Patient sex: M
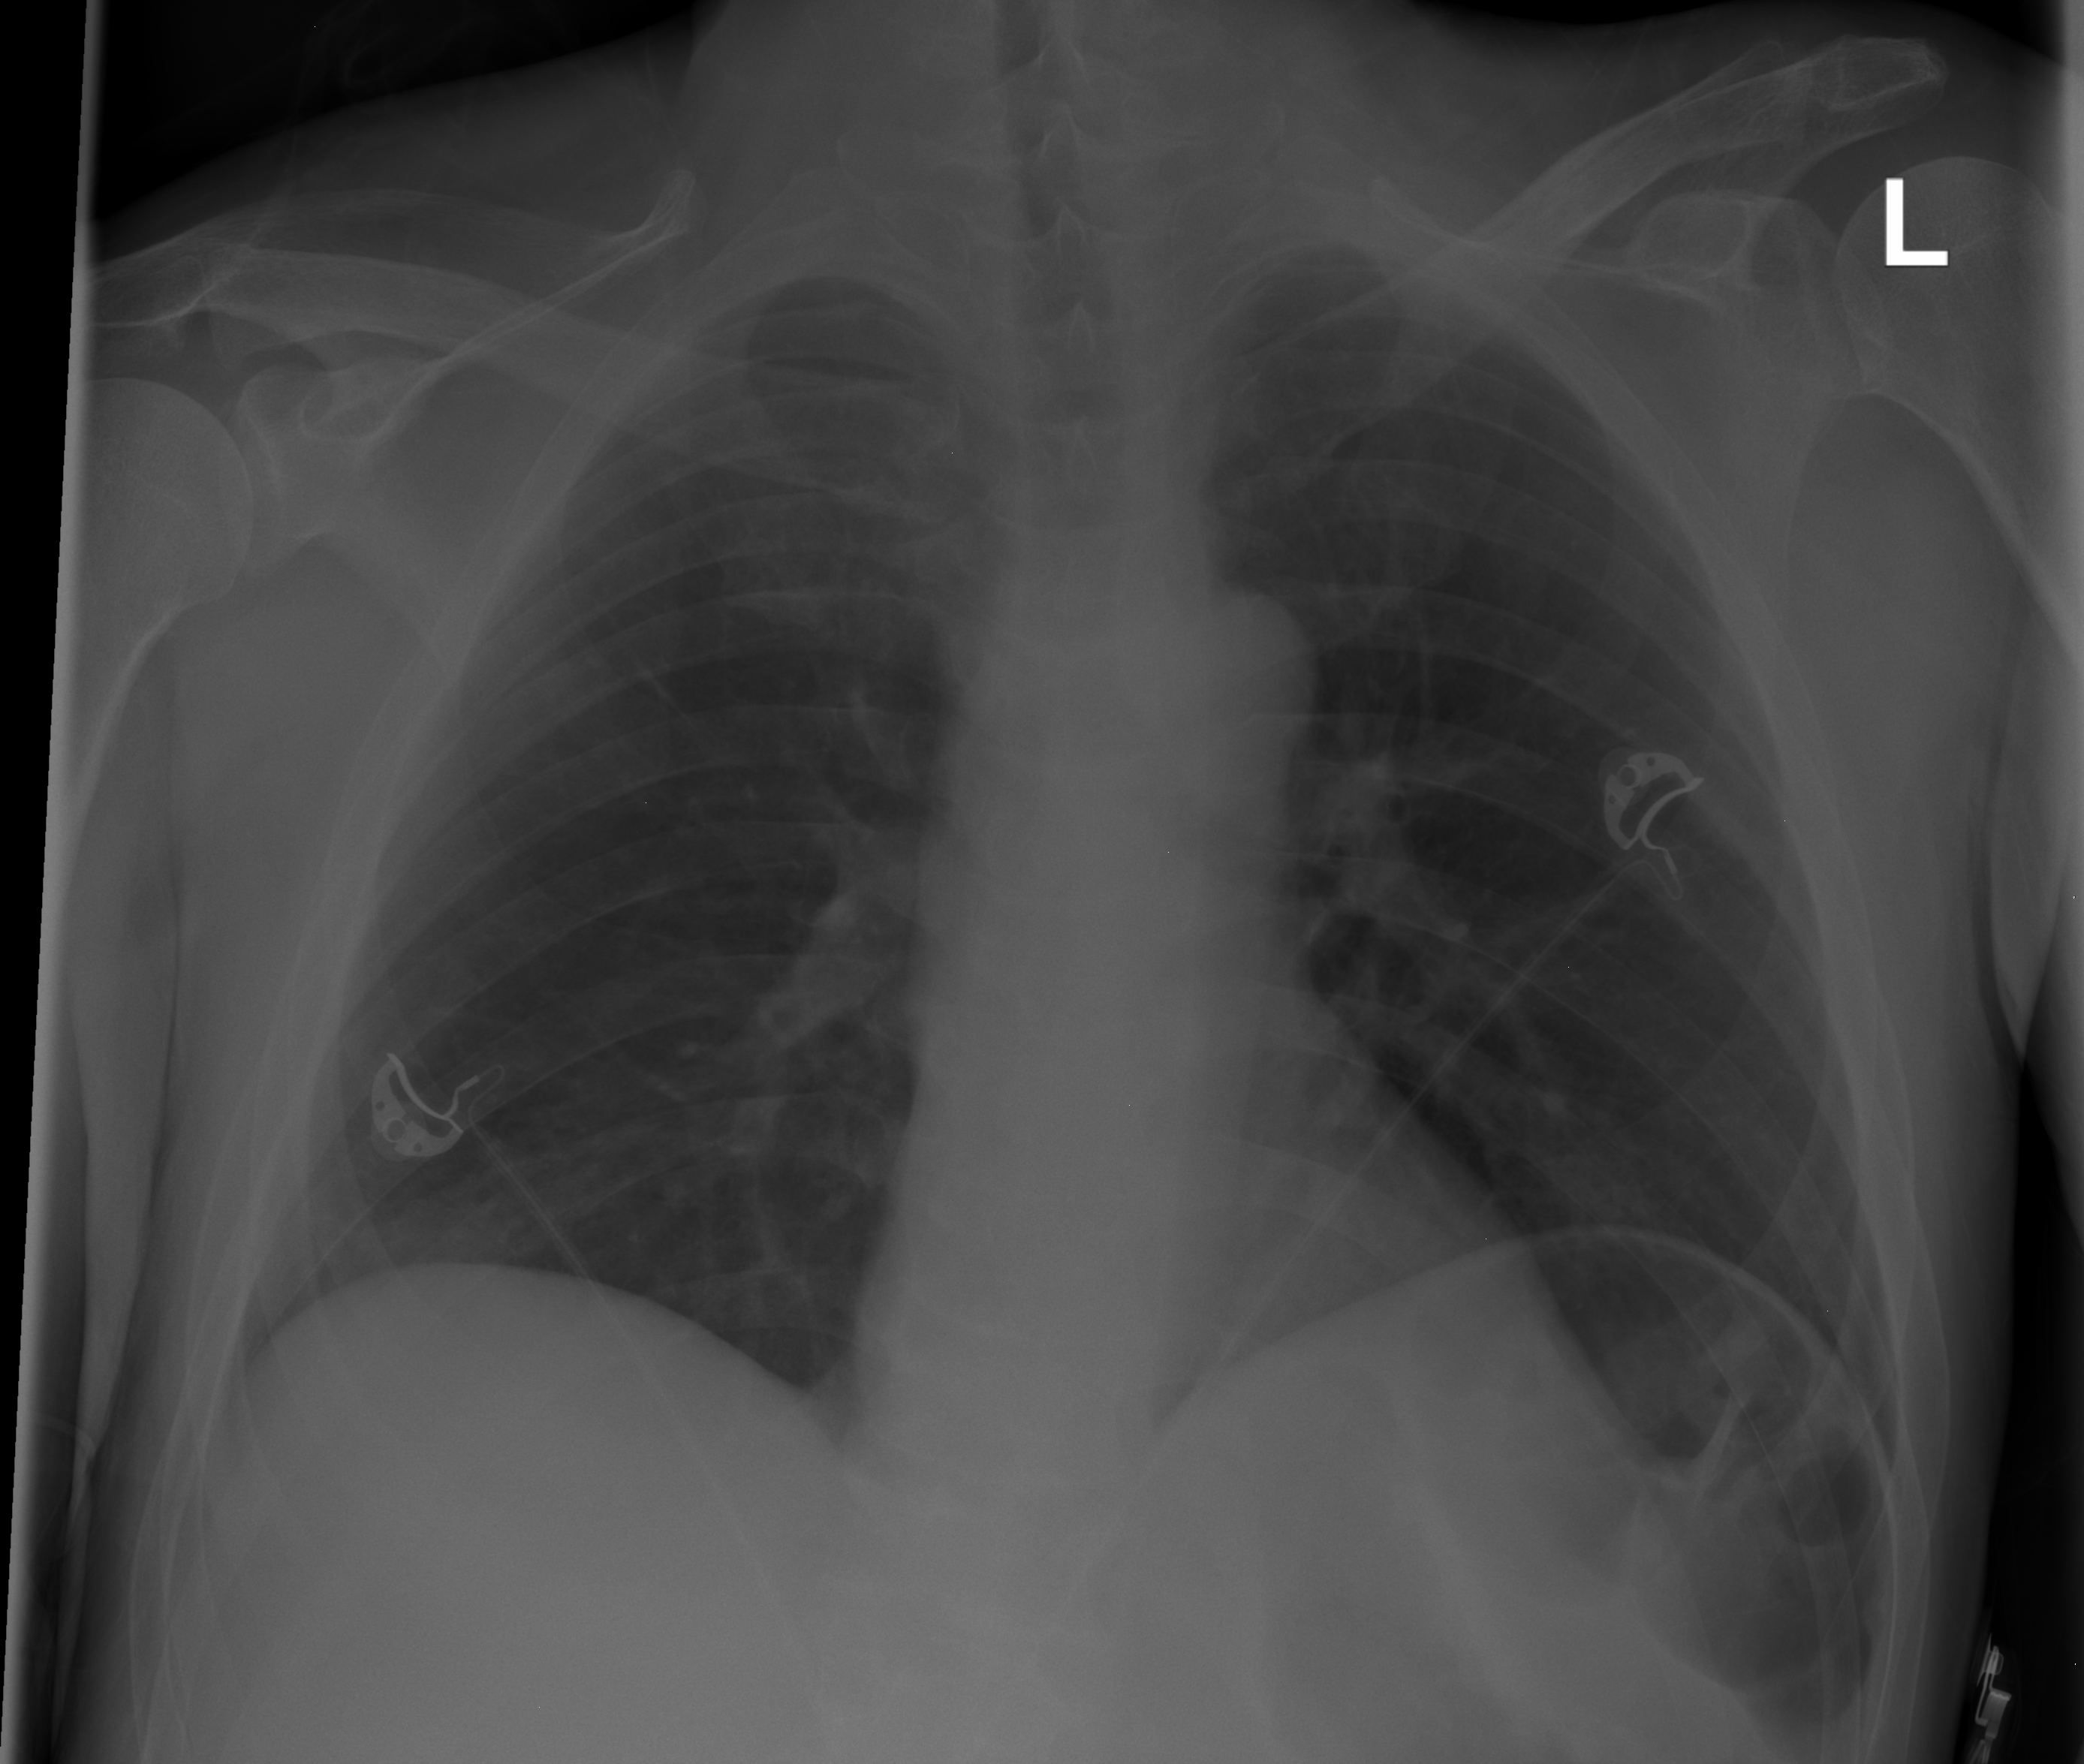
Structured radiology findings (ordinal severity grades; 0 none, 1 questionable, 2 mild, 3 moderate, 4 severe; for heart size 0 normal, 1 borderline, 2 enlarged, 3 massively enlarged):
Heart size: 0
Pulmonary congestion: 0
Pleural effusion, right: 0
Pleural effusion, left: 0
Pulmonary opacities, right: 1
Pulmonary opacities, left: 0
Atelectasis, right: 2
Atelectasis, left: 2